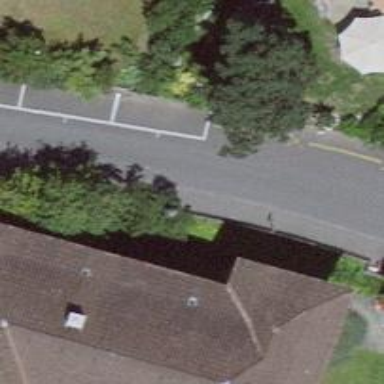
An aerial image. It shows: Residential road with sidewalk on the left.